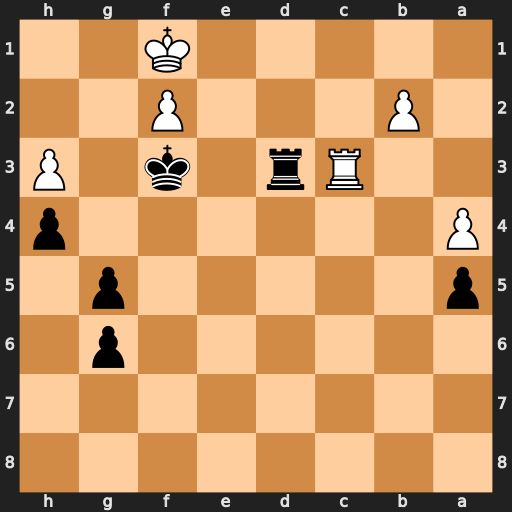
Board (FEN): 8/8/6p1/p5p1/P6p/2Rr1k1P/1P3P2/5K2
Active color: b
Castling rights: -
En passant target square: -
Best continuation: Rxc3 bxc3 g4